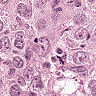
Metastatic tissue present: yes